Question: I want to make this sort of Pinterest effect on my registration form - when the user focuses on an input text field or text area, I want this field or area to have a soft shadow around it, like this:

So I tried the following - I wrote a CSS class
'''
.inputShadow{
box-shadow:0 0 10px 5px #900;
}
'''
and tried to add it with onFocus="addShadow()", where this was the addShadow() function:
'''
function addShadow(){
$(this).addClass("inputShadow");
}
'''
but I didn't get any shadow. Then I tried this:
'''
$(function(){
$("input").onfocus("addClass","inputShadow");
});
'''
Also without result. Finally I tried this:
'''
$(function(){
$("input").onfocus("css","box-shadow:0 0 10px 5px #900;");
});
'''
but that didn't help me either.
Any ideas how to make it work? Thanks!
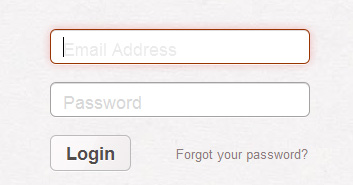
Answer: Haven't tested it but this should work:
'''
$(function(){
$("input").on("focus",function(){
$(this).addClass(".inputShadow");
});
});
'''
Edit: also check browser compatibility, as mentioned in other answer